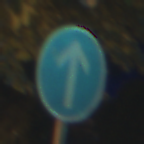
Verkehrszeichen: VorgeschriebeneFahrtrichtungGeradeaus
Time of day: Night
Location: Outdoor (Urban)
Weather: PartlyCloudy
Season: NotSpecified
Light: Artificial